高二 · 代数
已知实数 $x, y$ 满足 $\left\{\begin{array}{l}x+y-2 \geq 0 \\ x-2 y+4 \geq 0 \\ 2 x+y-4 \leq 0\end{array}\right.$, 若 $a x+y$ 的最小值为 $-\frac{2}{3}$, 则 $a=$
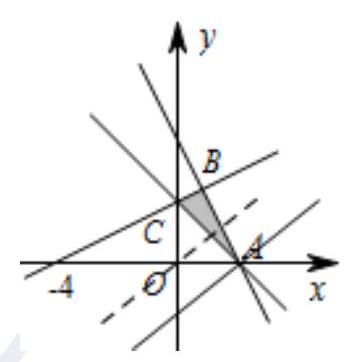
A. $-\frac{1}{4}$
B. $-\frac{1}{3}$
C. $-\frac{1}{2}$
D. -1
答案: B
解析: 作出可行域如图所示, 因为 $a x+y$ 最小值为负值, 所以平移直线 $y=-a x$ 到点 $A(2,0)$时, $a x+y$ 最小, 所以 $2 a=-\frac{2}{3}, a=-\frac{1}{3}$. 故选 B.